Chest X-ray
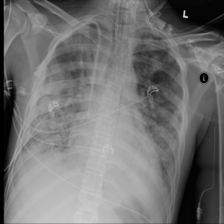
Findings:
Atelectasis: positive
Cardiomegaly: negative
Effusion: negative
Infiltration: positive
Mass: negative
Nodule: negative
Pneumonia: negative
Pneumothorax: negative
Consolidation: negative
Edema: negative
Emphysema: negative
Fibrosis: negative
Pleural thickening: negative
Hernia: negative